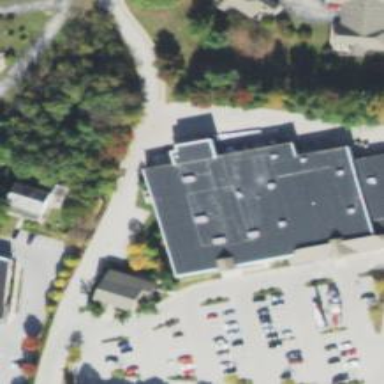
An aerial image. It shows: Fitness center located in leisure land.